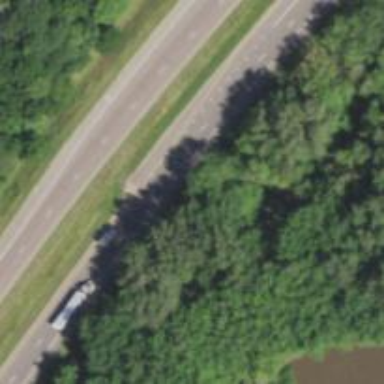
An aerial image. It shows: Asphalt trunk highway.